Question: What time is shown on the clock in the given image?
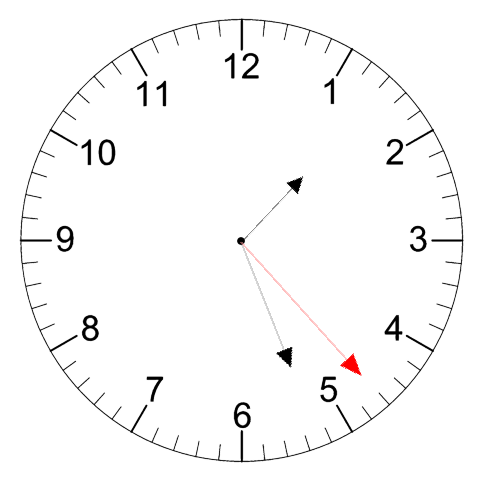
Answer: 01:26:23